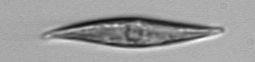
Label: Pleurosigma